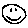
Label: smiley face